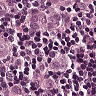
Metastatic tissue present: yes